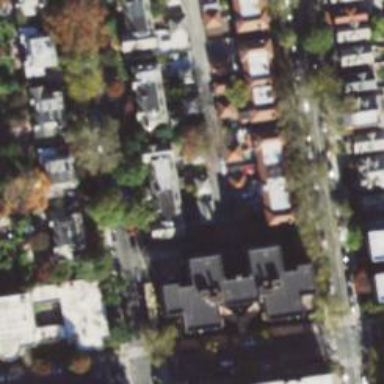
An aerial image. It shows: Alley designated for service vehicles.